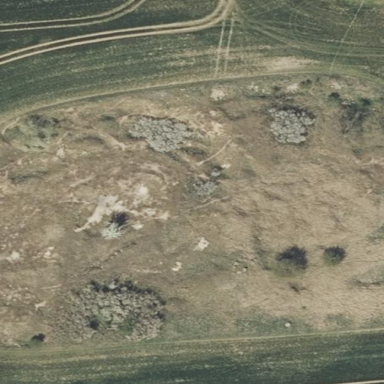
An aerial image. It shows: Area covered in scrub vegetation.